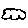
Label: cloud